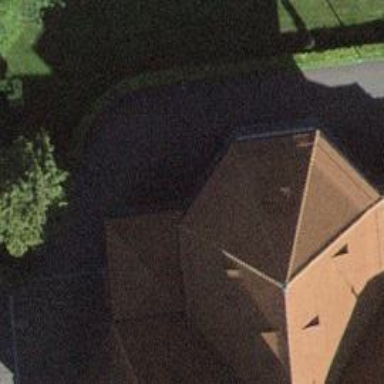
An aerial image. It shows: Building with hipped roof covered in roof tiles.